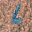
Label: 6